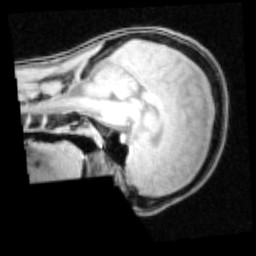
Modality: PDw
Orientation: sagittal
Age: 22
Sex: male
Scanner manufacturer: siemens
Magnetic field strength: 3 T
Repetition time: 0.25 s
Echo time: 0.00103 s